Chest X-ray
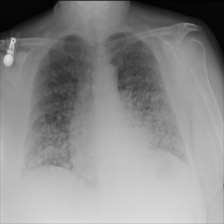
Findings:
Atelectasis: negative
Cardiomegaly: negative
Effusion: negative
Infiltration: negative
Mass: negative
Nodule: negative
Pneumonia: negative
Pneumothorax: negative
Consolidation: negative
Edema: negative
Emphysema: negative
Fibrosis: negative
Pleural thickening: negative
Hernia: negative